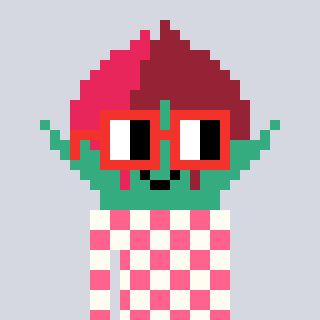
a pixel art character with square red glasses, a rosebud-shaped head and a grayscale-colored body on a cool background